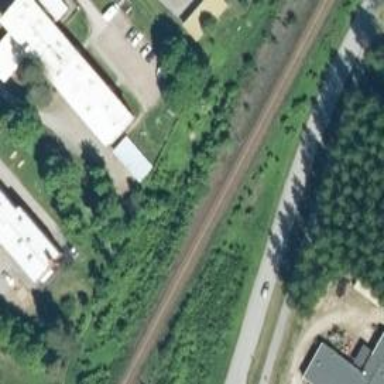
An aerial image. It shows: Railway with continuous electrified contact line.